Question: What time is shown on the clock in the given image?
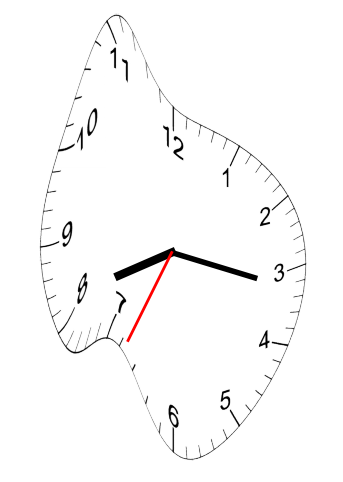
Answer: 08:16:34